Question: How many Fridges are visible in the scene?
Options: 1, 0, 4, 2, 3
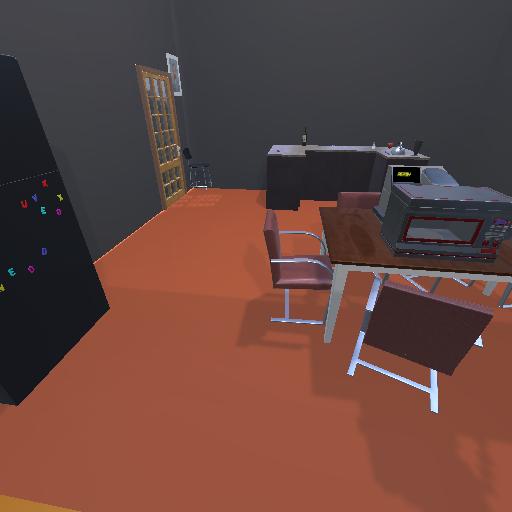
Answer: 1